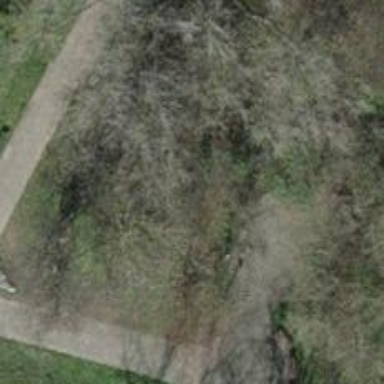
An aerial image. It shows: Bench.